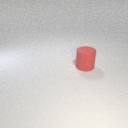
large red rubber cylinder